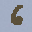
Label: 6